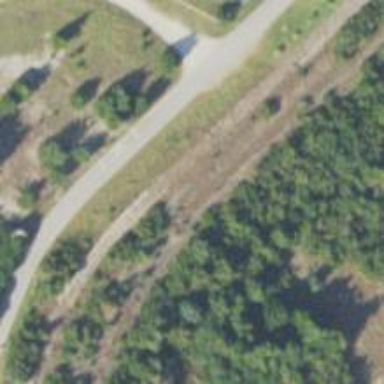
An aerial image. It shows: Rail spur service.